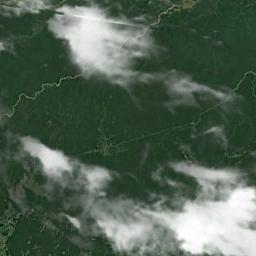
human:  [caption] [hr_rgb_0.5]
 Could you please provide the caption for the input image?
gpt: The white cloud is above green land .

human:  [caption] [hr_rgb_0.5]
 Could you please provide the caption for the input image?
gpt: White clouds on green earth .

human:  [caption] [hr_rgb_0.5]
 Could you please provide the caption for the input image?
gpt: The cumulus clouds are located above the land covered by dense vegetation and some lakes are on the land .

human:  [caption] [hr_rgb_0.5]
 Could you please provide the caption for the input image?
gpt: A thin cloud floats on the sea .

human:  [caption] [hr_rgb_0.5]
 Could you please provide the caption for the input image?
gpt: There are a few white clouds over a green plain .